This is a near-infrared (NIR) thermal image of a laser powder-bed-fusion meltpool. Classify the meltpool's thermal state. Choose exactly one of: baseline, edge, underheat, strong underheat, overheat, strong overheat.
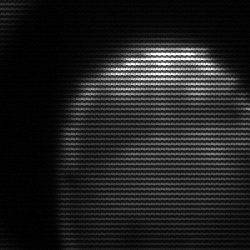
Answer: edge